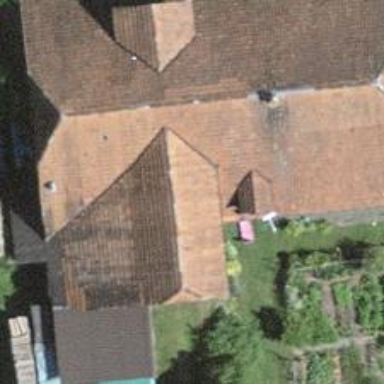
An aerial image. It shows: Farm building.